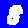
Digit: 8